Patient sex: M
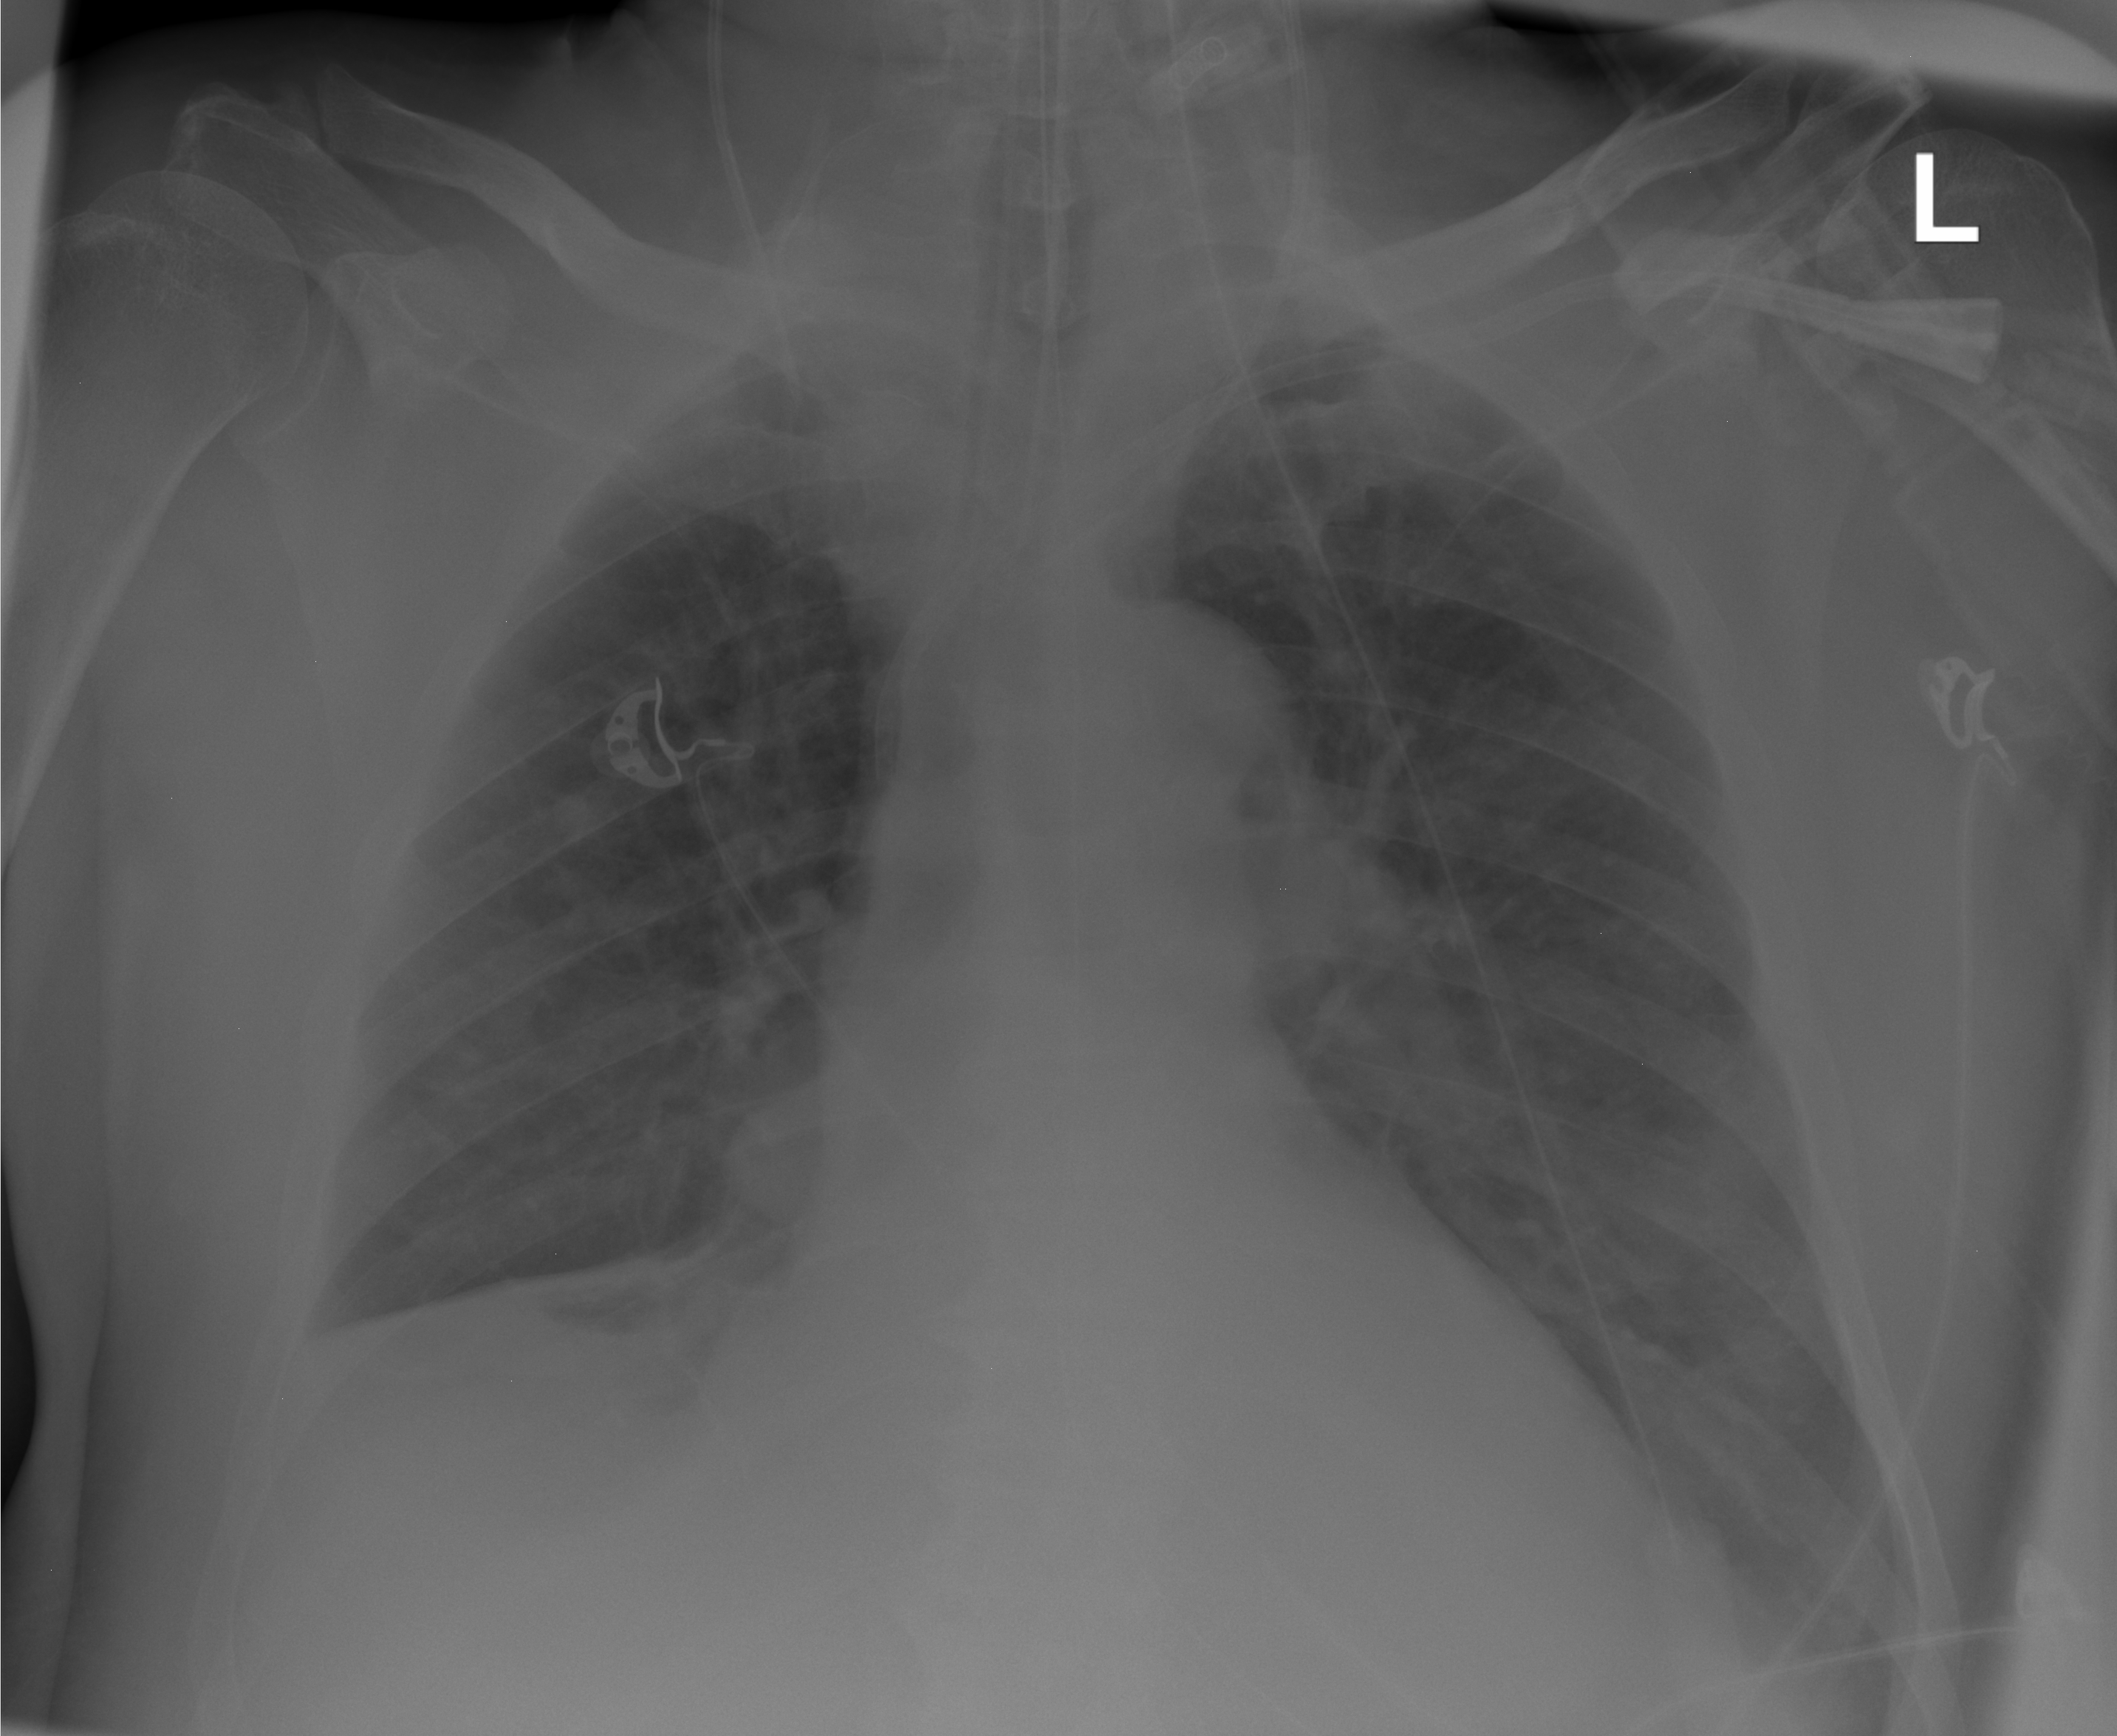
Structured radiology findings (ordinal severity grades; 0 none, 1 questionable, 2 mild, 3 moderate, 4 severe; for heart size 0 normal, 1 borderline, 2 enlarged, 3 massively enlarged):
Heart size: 0
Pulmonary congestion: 0
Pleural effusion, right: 0
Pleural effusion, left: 3
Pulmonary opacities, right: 2
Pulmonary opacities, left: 0
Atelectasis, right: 4
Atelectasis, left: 0